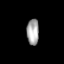
Tissue: lung
Cell type: Myeloid cells
Senescence score: 0.5517
Nuclear area (px): 310
Mean DAPI intensity: 166.977